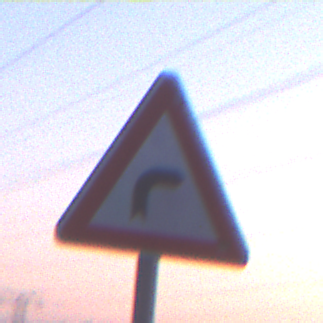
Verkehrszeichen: KurveRechts
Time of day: SunriseSunset
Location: Outdoor (Nature)
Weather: Clear
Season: NotSpecified
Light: Natural